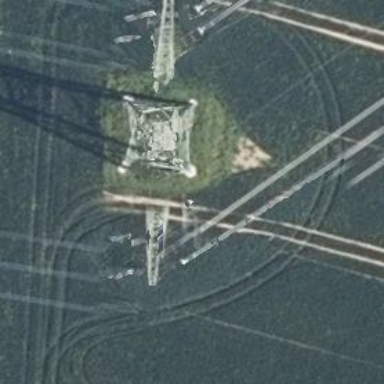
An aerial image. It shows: Lattice structure tower used for power transmission.